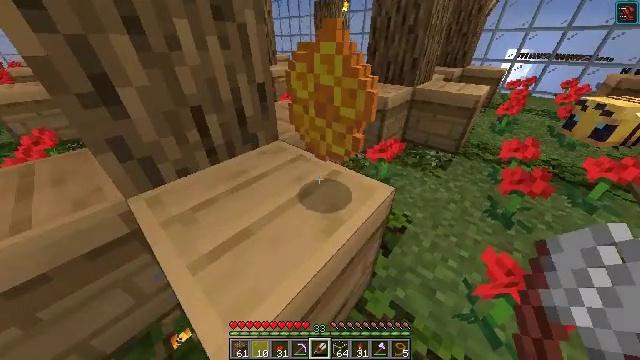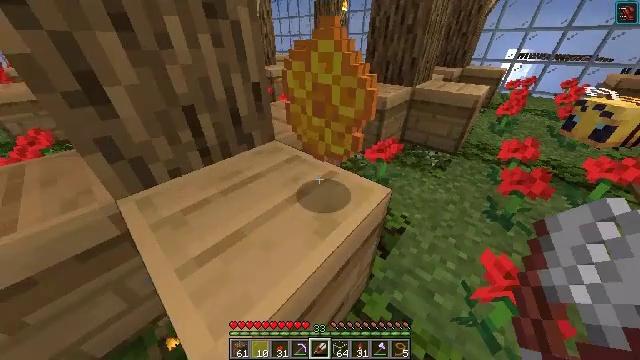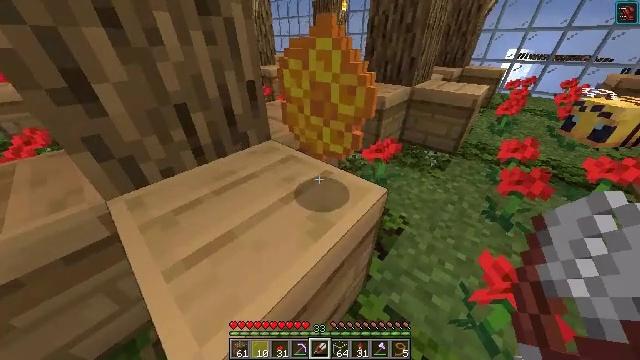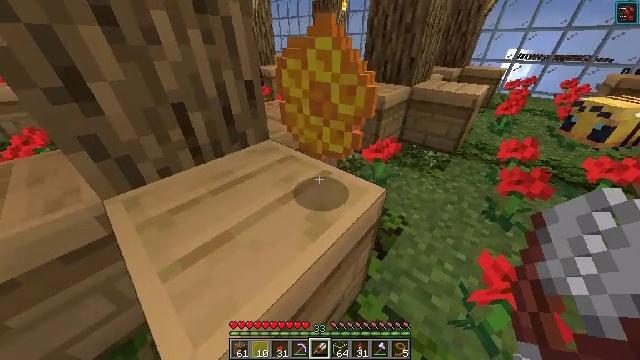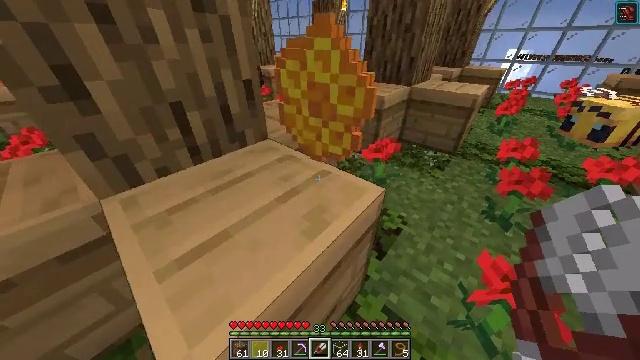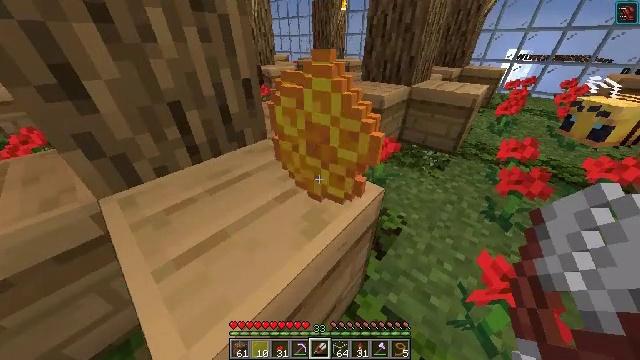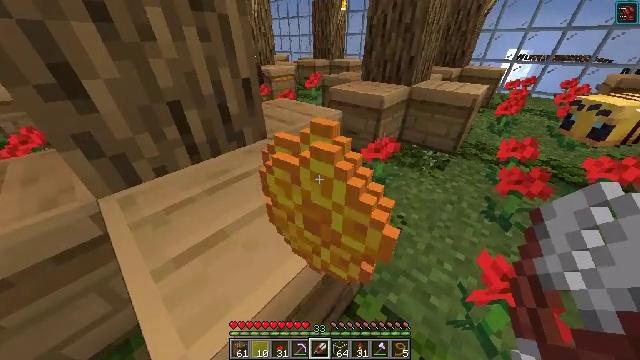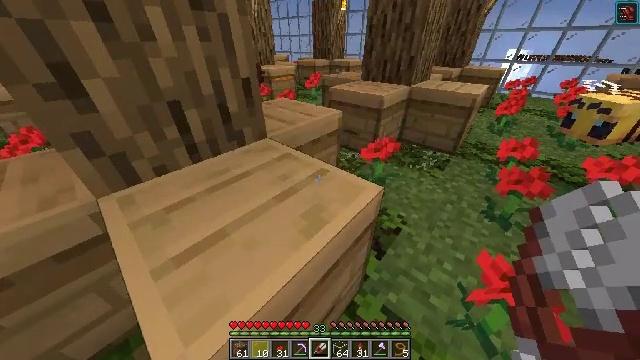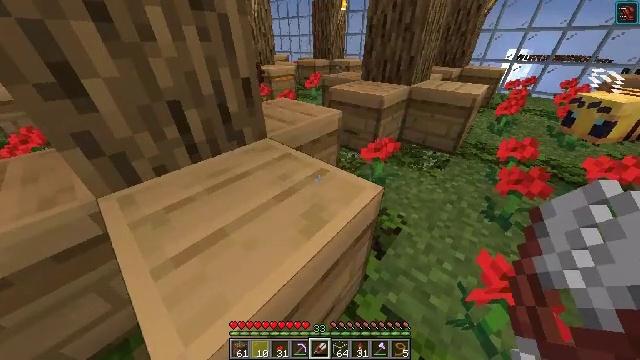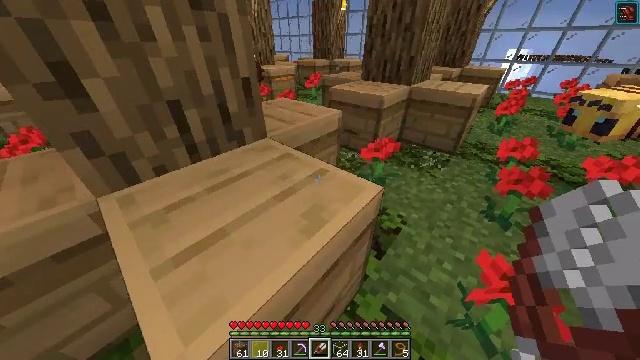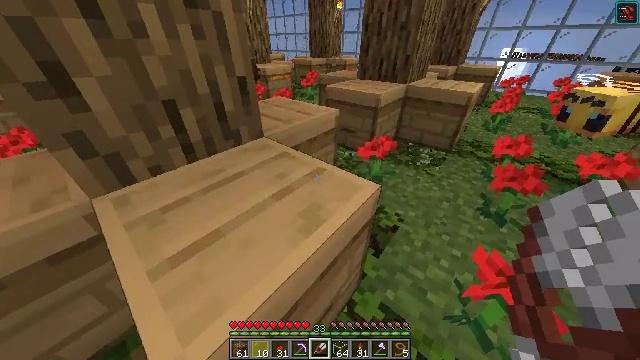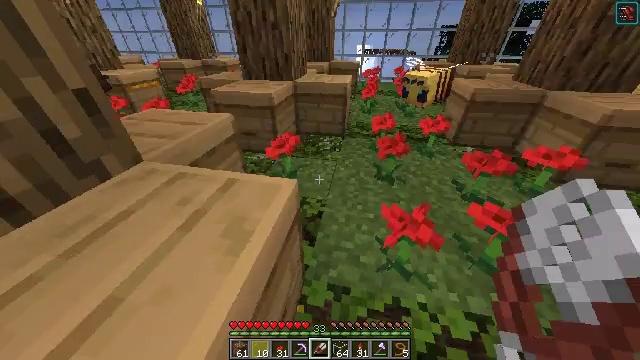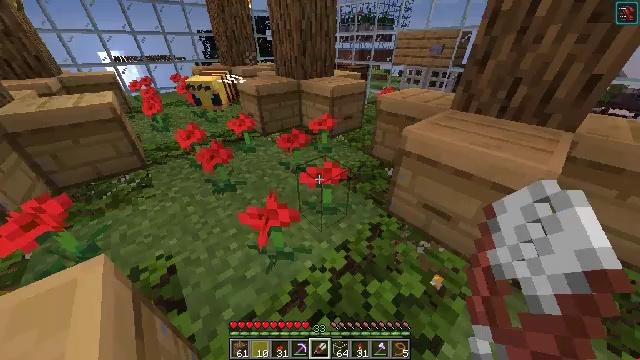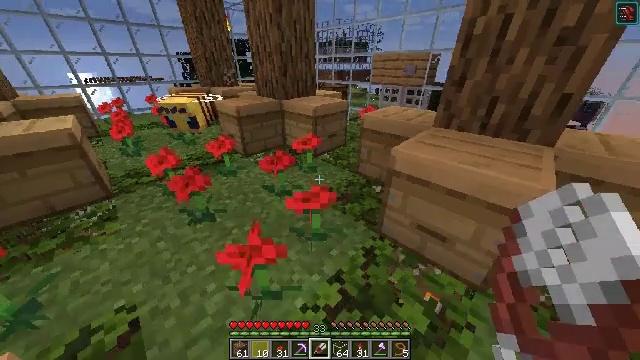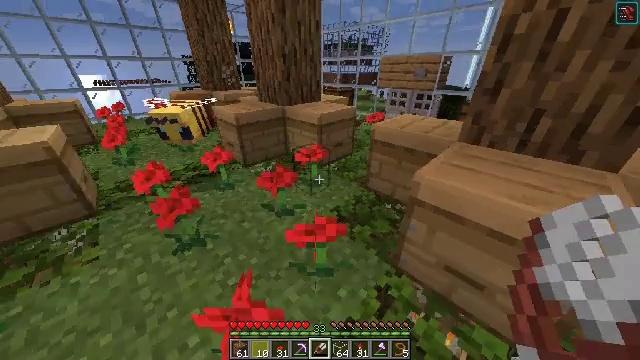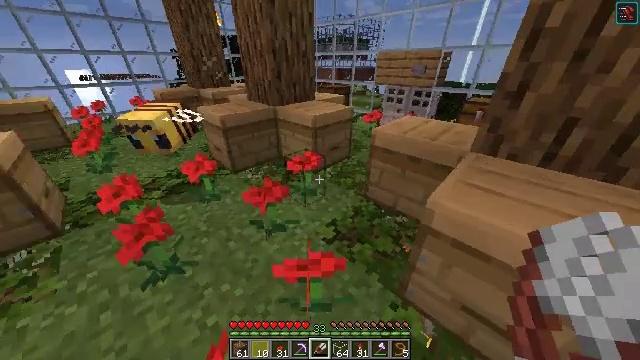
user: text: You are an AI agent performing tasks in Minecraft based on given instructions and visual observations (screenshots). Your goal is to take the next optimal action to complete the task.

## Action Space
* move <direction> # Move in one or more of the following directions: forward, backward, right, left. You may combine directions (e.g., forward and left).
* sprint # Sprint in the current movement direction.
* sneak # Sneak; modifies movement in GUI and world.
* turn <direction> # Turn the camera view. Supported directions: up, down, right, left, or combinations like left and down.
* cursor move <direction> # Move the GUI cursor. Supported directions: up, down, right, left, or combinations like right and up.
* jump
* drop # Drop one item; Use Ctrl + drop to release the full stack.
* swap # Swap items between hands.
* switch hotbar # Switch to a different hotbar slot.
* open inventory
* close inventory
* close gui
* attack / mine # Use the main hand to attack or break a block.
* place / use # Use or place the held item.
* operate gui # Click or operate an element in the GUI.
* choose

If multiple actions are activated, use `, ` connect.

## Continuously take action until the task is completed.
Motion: motion action
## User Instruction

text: Make a honeycomb block with honeycombs on the crafting table.
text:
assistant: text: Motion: no_op
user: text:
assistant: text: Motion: no_op
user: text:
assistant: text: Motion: no_op
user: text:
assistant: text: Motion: no_op
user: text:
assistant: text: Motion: no_op
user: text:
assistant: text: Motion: no_op
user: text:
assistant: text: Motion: no_op
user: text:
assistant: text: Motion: no_op
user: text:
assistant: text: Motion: no_op
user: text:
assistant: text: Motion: no_op
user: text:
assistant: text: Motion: turn right
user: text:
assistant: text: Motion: move forward, turn right
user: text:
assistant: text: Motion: move forward, turn right and up
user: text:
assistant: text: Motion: move forward, turn left
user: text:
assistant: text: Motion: move forward, turn right and down
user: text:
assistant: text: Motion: move forward, turn right
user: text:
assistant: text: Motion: move forward, turn right
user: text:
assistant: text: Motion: move forward, turn right
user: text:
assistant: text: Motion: move forward and move left
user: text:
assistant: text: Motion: move forward and move left
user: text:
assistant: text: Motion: move forward and move left
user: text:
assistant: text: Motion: move forward and move left
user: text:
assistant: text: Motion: move forward and move left, turn right
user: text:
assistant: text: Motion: move forward and move left, turn right
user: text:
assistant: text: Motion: move forward, turn right
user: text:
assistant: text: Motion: move forward, turn right
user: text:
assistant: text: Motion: move forward, turn right and up
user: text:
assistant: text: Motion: move forward, turn right and up
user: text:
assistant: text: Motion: move forward, turn up
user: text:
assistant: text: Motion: move forward